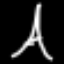
Label: The Eiffel Tower